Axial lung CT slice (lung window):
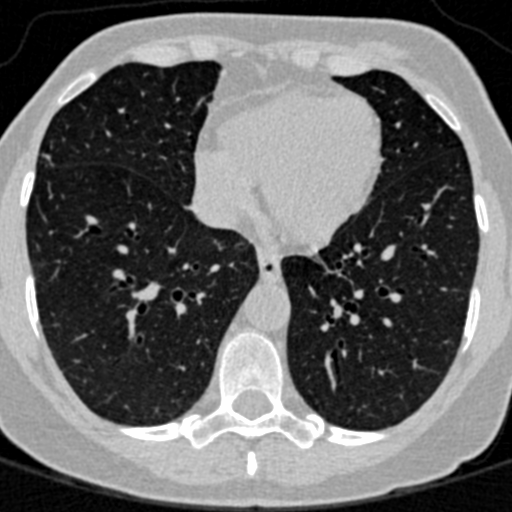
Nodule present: no